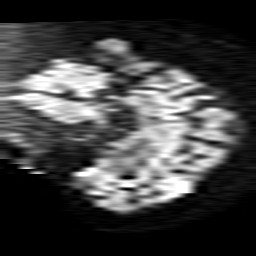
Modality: TRACE
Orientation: sagittal
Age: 55
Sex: female
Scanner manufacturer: philips
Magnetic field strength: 1.5 T
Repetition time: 3.398 s
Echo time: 0.09411 s